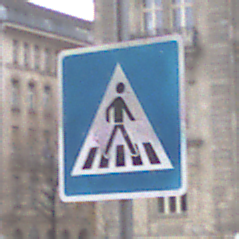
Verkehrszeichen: FussgaengerueberwegLinks
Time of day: Midday
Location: Outdoor (Urban)
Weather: Overcast
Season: NotSpecified
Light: Natural